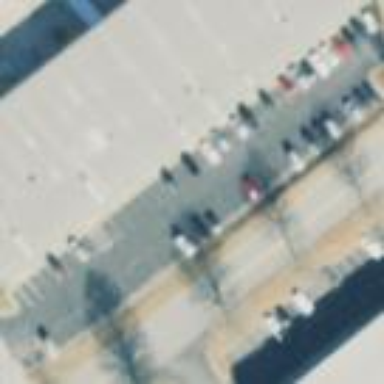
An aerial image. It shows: Parking area.